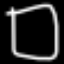
Label: square